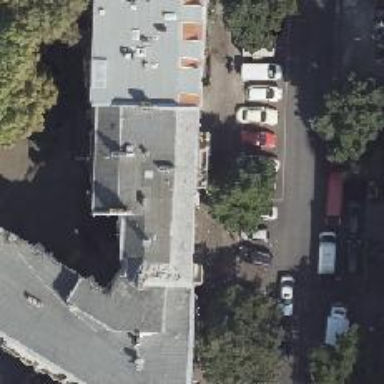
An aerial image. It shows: Cafe.